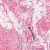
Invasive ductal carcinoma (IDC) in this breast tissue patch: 0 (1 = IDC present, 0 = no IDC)